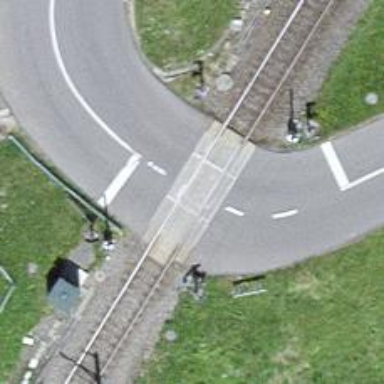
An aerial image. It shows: Level crossing along the railway.